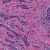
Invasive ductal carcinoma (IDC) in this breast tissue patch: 1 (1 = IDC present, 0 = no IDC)